Question: I have following model
'''
x <- rep(seq(0, 100, by=1), 10)
y <- 15 + 2*rnorm(1010, 10, 4)*x + rnorm(1010, 20, 100)
id <- NULL
for(i in 1:10){ id <- c(id, rep(i,101)) }
dtfr <- data.frame(x=x,y=y, id=id)
library(nlme)
with(dtfr, summary( lme(y~x, random=~1+x|id, na.action=na.omit)))
model.mx <- with(dtfr, (lme(y~x, random=~1+x|id, na.action=na.omit)))
pd <- predict( model.mx, newdata=data.frame(x=0:100), level=0)
with(dtfr, plot(x, y))
lines(0:100, predict(model.mx, newdata=data.frame(x=0:100), level=0), col="darkred", lwd=7)
'''

with 'predict' and 'level=0' i can plot the mean population response. How can I extract and plot the 95% confidence intervals / prediction bands from the nlme object for the whole population?
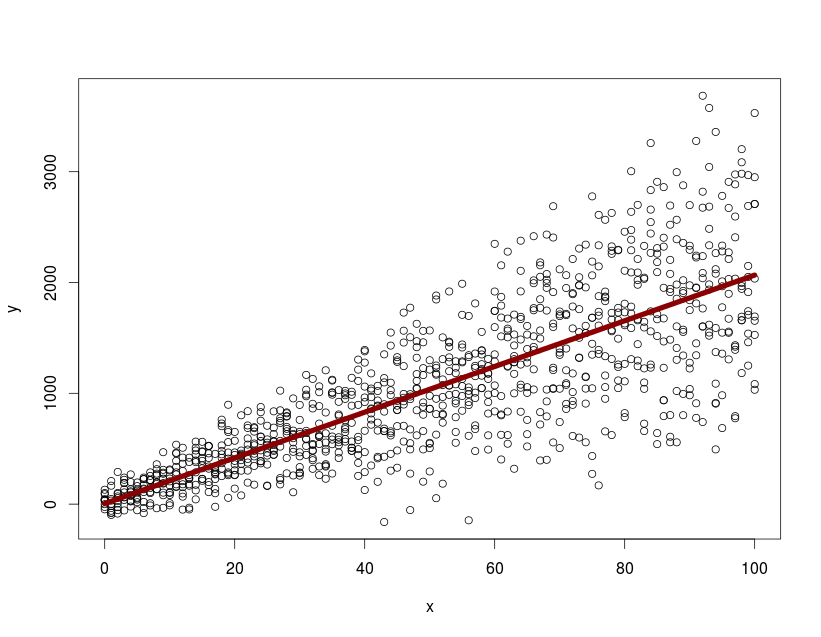
Answer: Read <URL> before doing this. Be very careful when you interpret the resulting prediction band.
From <URL> adjusted to your example:
'''
set.seed(42)
x <- rep(0:100,10)
y <- 15 + 2*rnorm(1010,10,4)*x + rnorm(1010,20,100)
id<-rep(1:10,each=101)
dtfr <- data.frame(x=x ,y=y, id=id)
library(nlme)
model.mx <- lme(y~x,random=~1+x|id,data=dtfr)
#create data.frame with new values for predictors
#more than one predictor is possible
new.dat <- data.frame(x=0:100)
#predict response
new.dat$pred <- predict(model.mx, newdata=new.dat,level=0)
#create design matrix
Designmat <- model.matrix(eval(eval(model.mx$call$fixed)[-2]), new.dat[-ncol(new.dat)])
#compute standard error for predictions
predvar <- diag(Designmat %*% model.mx$varFix %*% t(Designmat))
new.dat$SE <- sqrt(predvar)
new.dat$SE2 <- sqrt(predvar+model.mx$sigma^2)
library(ggplot2)
p1 <- ggplot(new.dat,aes(x=x,y=pred)) +
geom_line() +
geom_ribbon(aes(ymin=pred-2*SE2,ymax=pred+2*SE2),alpha=0.2,fill="red") +
geom_ribbon(aes(ymin=pred-2*SE,ymax=pred+2*SE),alpha=0.2,fill="blue") +
geom_point(data=dtfr,aes(x=x,y=y)) +
scale_y_continuous("y")
p1
'''